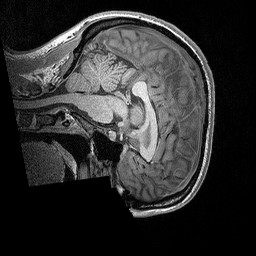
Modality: T1w
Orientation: sagittal
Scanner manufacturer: siemens
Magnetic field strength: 3 T
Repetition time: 2.3 s
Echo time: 0.00298 s